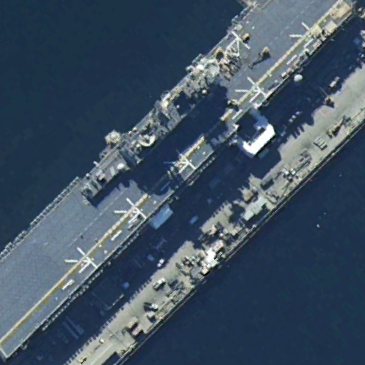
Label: assault